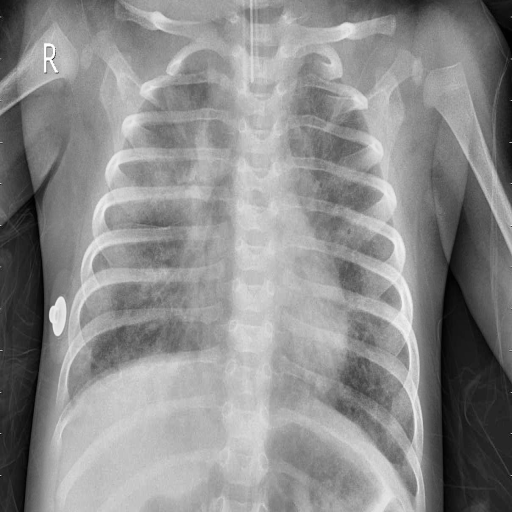
Finding: PNEUMONIA